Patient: sex M, age 57
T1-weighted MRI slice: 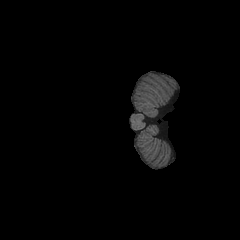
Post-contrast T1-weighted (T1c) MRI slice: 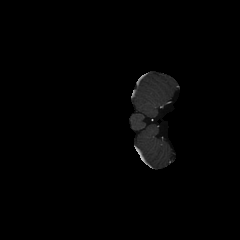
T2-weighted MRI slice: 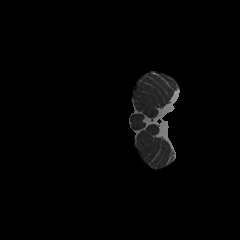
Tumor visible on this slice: no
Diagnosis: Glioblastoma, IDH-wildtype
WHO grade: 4